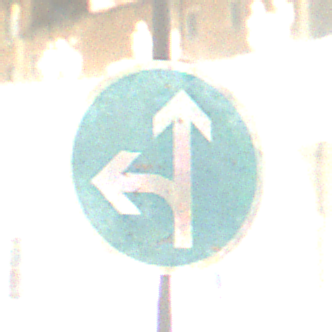
Verkehrszeichen: VorgeschriebeneFahrtrichtungGeradeausOderLinks
Umgebung: Outdoor, Urban
Tageszeit: Night
Wetter: PartlyCloudy
Licht: Artificial
Jahreszeit: NotSpecified
Kontrast: HighContrast